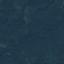
Land use / land cover: Forest